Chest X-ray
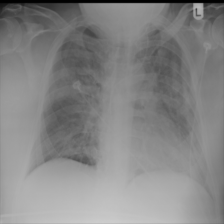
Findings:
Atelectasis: negative
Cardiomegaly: negative
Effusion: negative
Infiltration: negative
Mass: negative
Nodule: negative
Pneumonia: negative
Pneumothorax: negative
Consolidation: negative
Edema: negative
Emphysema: negative
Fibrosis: negative
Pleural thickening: negative
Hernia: negative